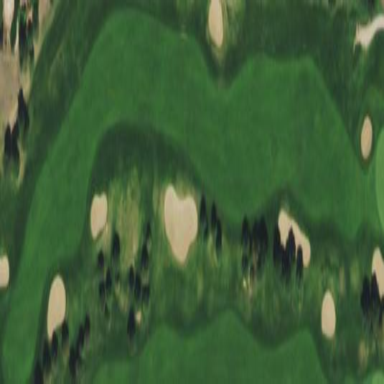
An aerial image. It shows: Golf fairway surrounded by grass.